高三 · 计数
观察下列各图形,

(1)

(2)

(3)

(4)

其中两个变量 $x, y$ 具有相关关系的图是 ( )
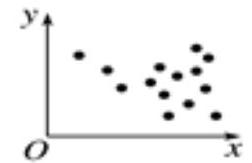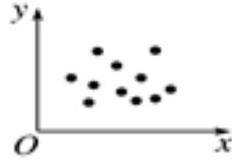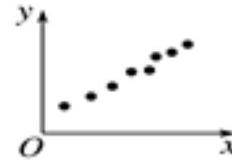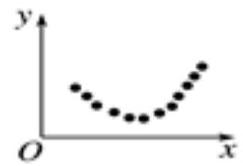
A. (1)(2)
B. (1)(4)
C. (3)(4)
D. (3)
答案: C
解析: +3.5+4)=3.5$,
$\therefore 4 \overline{x y}=490$,

$$
\begin{aligned}
& \sum_{i=1}^{4} x_{i} y_{i}=20 \times 3+30 \times 3.5+40 \times 3.5+50 \times 4=505 \\
& \sum_{i=1}^{4} x_{i}^{2}=20^{2}+30^{2}+40^{2}+50^{2}=5400 \\
& \therefore \hat{b}=\frac{505-490}{5400-4 \times 35^{2}}=0.03 \\
& \therefore \hat{a}=3.5-0.03 \times 35=2.45, \\
& \therefore \hat{y}=0.03 x+2.45 \\
& \therefore x=60 \text { 时, } \hat{y}=4.25
\end{aligned}
$$

答: 年龄为 60 岁的观众每周学习诗词的平均时间大约为 4.25 小时.

24.答案: (1) 【解析】 由图象可知, $\lg y=c t+d$ 更适宜作为线性回归类型;

(2) 【解析】 设 $\lg y=c t+d$, 根据最小二乘法得

$$
c=\frac{\sum_{i=1}^{10} t_{i} \lg y_{i}-10 \bar{t} \overline{\lg y}}{\sum_{i=1}^{10} t_{i}^{2}-10 \bar{t}^{2}}=\frac{620.9-10 \times 55 \times 1.35}{38500-10 \times 55^{2}} \approx-0.0147
$$

$$
d=\overline{\lg y}-c \bar{t} \approx 2.16
$$

所以 $\lg y=-0.0147 t+2.16$,

因此 $y=10^{-0.014 / 1+2.16}$;

(3) 【解析】 由题意知 $y=10^{-0.014 / 1+2.16} \geq 75$,

即 $-0.0147 t+2.16 \geq 2+\lg 3-2 \lg 2 \approx 1.88$,

解得 $t \leq 19.05$, 即至多 19.05 分钟, 就需要重新复习一遍.